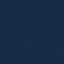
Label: SeaLake